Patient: sex M, age 45
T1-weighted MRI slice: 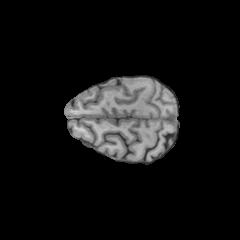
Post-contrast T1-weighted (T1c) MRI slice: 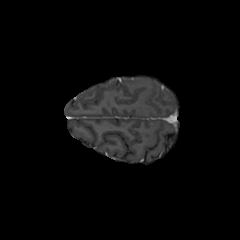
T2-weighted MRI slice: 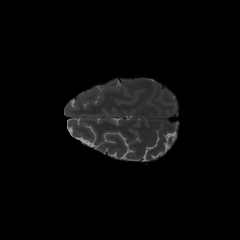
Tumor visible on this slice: no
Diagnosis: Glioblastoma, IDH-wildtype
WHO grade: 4